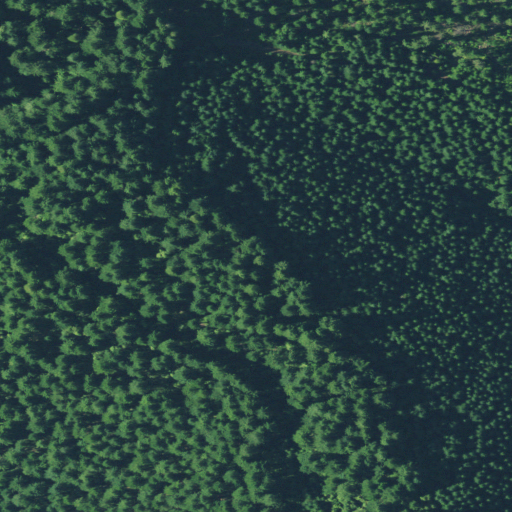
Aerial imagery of mountain in Oregon named Rose Hill containing only evergreen forest